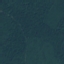
Land use / land cover class: Forest